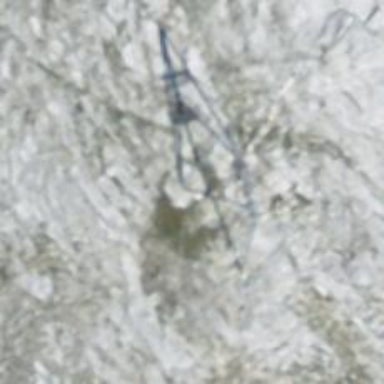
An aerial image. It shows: Pylon used for aerialway.